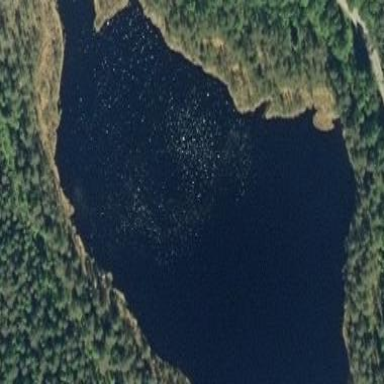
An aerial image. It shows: Serene lake.